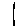
Label: line